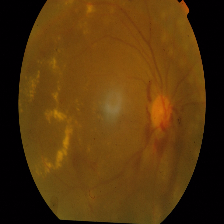
Diabetic retinopathy grade: Proliferative DR